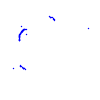
Particle: kaon